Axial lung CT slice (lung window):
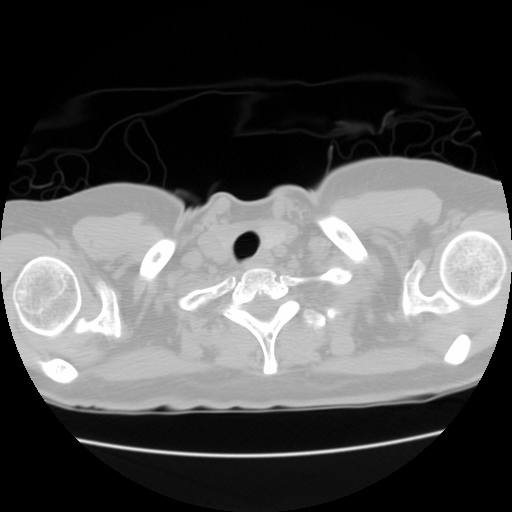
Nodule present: no